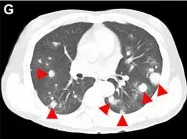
Computed tomography (CT) images of male choriocarcinoma with multiple systemic metastases (December 15, 2018). (G) The transverse image depicts multiple rounded hyperdense nodules in both lungs (arrowheads).
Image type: radiology (ct)